Question: I have a table which is created 'on the fly' from a database using the following code:
'''
<tr>
<td><?php echo $row_buyerdetails['time_stamp']; ?></td>
<td><?php echo $row_buyerdetails['title']; ?></td>
<td><?php echo $row_buyerdetails['first_name']; ?></td>
<td><?php echo $row_buyerdetails['surname']; ?></td>
<td><?php echo $row_buyerdetails['email_address']; ?></td>
<td><?php echo $row_buyerdetails['phone_number']; ?></td>
<td><?php echo $row_buyerdetails['house']; ?></td>
<td><?php echo $row_buyerdetails['street']; ?></td>
<td><?php echo $row_buyerdetails['town']; ?></td>
<td><?php echo $row_buyerdetails['city']; ?></td>
<td><?php echo $row_buyerdetails['postcode']; ?></td>
<td>**LINK IN HERE**</td>
</tr>
<?php } while ($row_buyerdetails = mysql_fetch_assoc($result)); ?>
</table>
'''
The code produces a table with the buyers basic details in it as shown below:

In the cells with the text "LINK IN HERE" I want a link to a page called buyerdetails.php which will show all the information about that person. How do I create the link so that it passes an identifying value to the page buyersdetails.php so that page knows which users details to look up in the database and display them?
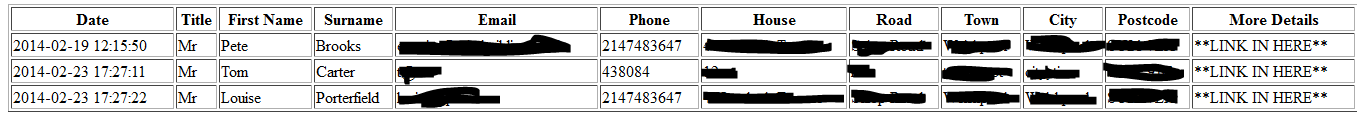
Answer: Pass it as a url parameter..
'''
<a href="buyersdetails.php?buyerid=<?php echo $row_buyerdetails['id'];?>">LINK HERE</a>
'''
and in that page use '$buyerid = $_GET['buyerid'];' and use it in your query